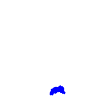
Particle: electron